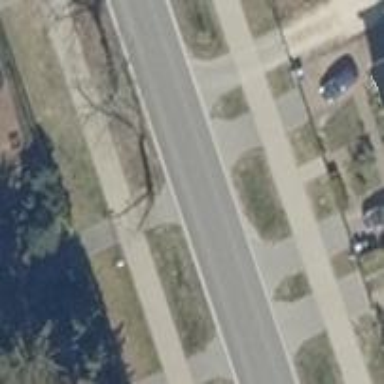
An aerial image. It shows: Driveway leading to service road.